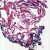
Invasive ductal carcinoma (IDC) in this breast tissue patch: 0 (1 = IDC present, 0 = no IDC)